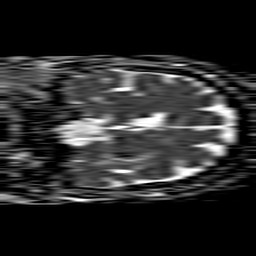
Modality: ADC
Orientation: coronal
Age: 79
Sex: female
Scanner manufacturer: philips
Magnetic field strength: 1.5 T
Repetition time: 4.6 s
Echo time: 0.08528 s